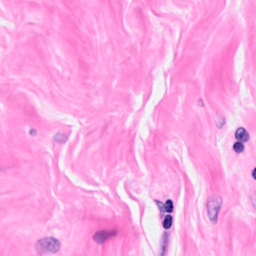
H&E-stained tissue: Breast